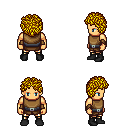
a pixel art fantasy rpg character, male body template, human, tanned skin, leather chest armor, gold greaves, blonde curly afro hairstyle, leather bracers, black shoes, four views (front, back, left, right), 2x2 character sprite sheet, small pixel art, hard edges, no anti-aliasing